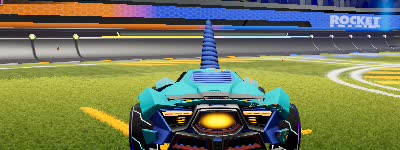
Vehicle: werewolf